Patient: sex M, age 31
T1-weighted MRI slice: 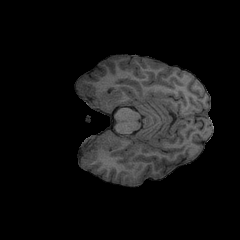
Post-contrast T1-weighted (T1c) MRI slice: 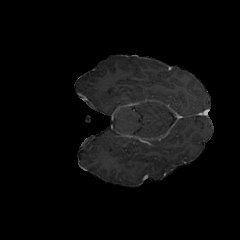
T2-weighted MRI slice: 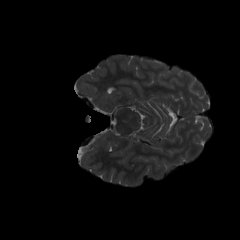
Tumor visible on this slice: no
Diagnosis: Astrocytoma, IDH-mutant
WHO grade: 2